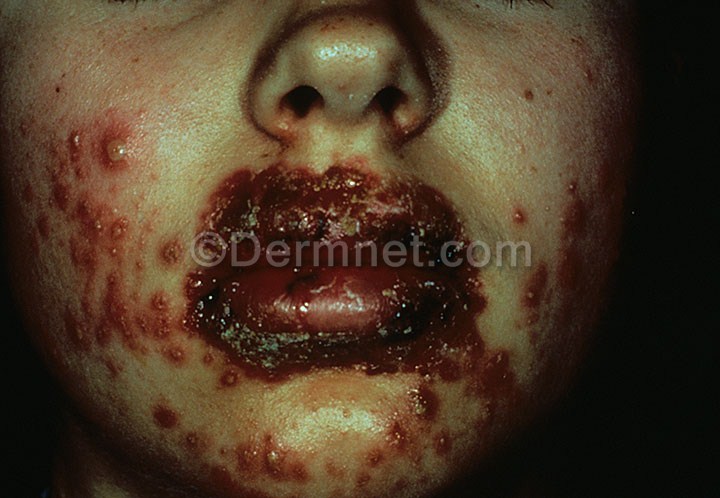
Disease: Warts Molluscum and other Viral Infections